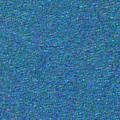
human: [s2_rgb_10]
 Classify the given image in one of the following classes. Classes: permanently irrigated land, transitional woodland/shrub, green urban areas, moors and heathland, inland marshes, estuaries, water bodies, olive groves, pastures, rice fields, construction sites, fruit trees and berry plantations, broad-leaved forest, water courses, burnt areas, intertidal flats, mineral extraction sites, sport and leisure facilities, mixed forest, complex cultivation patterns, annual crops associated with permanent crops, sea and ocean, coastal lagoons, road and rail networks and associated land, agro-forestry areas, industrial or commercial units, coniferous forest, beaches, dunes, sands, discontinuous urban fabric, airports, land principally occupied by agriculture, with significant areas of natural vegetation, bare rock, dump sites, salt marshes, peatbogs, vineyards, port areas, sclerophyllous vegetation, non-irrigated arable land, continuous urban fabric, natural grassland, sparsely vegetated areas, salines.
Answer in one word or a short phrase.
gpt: sea and ocean